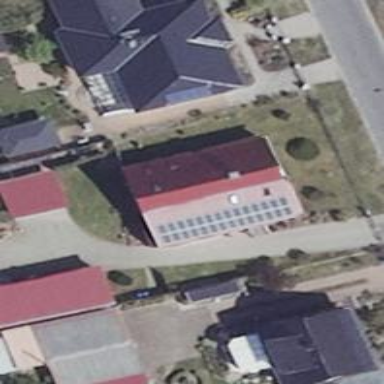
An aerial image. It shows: Solar photovoltaic panel generating electricity through small installation.